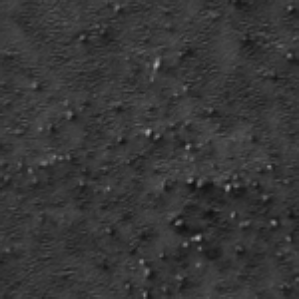
Label: frost